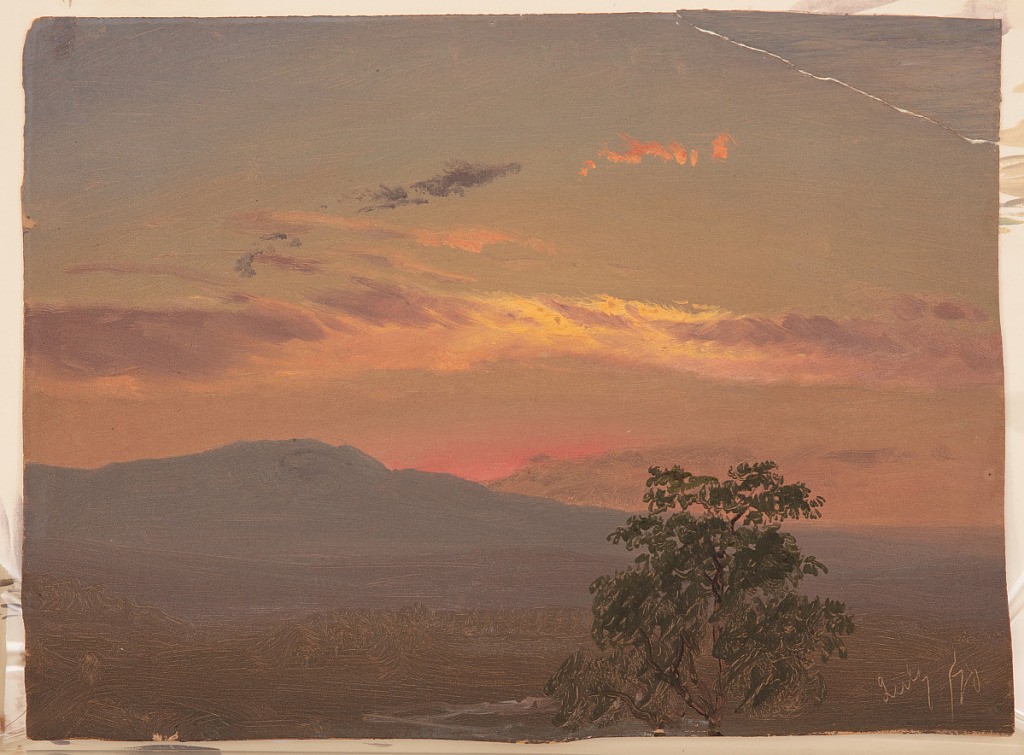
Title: Twilight in the Hudson Valley, Hudson, New York
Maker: Frederic Edwin Church, American, 1826–1900
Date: July 1870
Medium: Oil and graphite on tan paperboard
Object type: drawing
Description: Landscape sketch showing a view of twilight in the Hudson River Valley, looking northwest from a point on or near the artist's property in Hudson, New York. In the foreground, a treetop encroaches into the scene at lower right. The middle distance is a loosely rendered expanse of dark, rolling terrain that extends to the rugged Catskill Escarpment, visible in the background at left. The sun has just sunk below the mountain ridge and illuminates the sky and clouds in hues of gold, orange, pink, and red. The sky itself is a gradient from deep blue-green to bright pink-red.